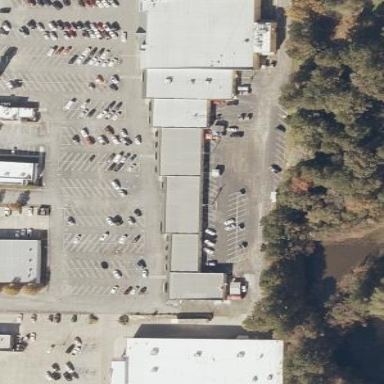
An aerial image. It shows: Retail building.